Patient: sex M, age 45
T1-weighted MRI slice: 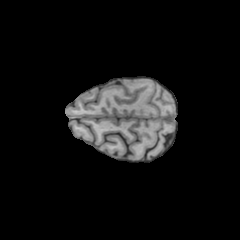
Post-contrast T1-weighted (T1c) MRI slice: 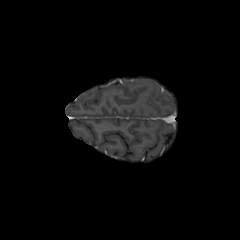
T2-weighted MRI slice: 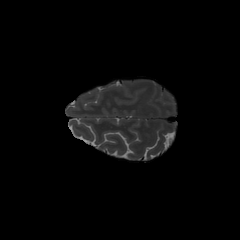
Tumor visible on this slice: no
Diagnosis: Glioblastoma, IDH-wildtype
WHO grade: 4